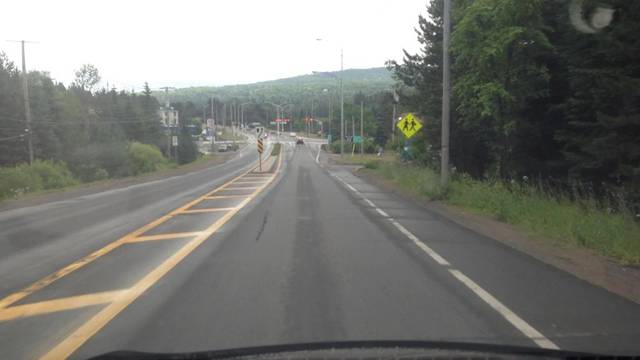
Region: Canada
Coordinates: 45.905, -74.248